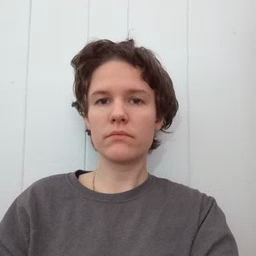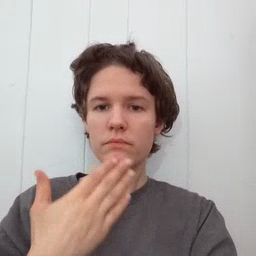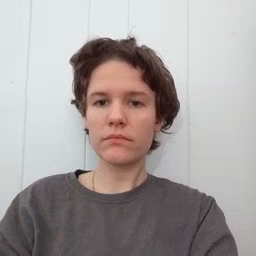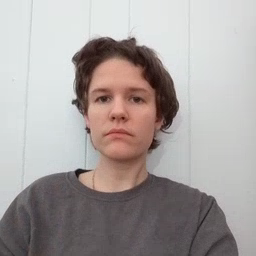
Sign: thankyou